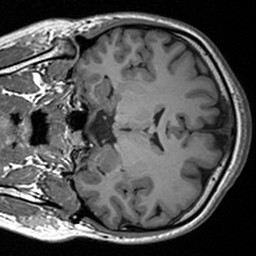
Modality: T1w
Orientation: coronal
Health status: healthy
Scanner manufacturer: siemens
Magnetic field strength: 3 T
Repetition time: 1.9 s
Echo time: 0.00227 s